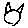
Label: cat